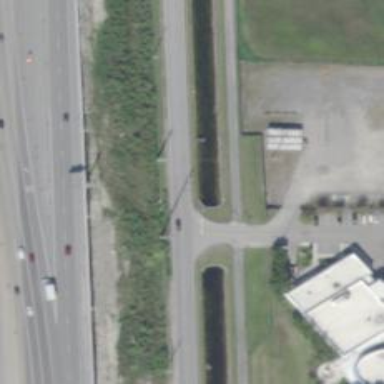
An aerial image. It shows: Culvert tunnel crossing over canal.